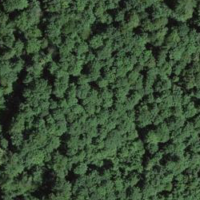
EUNIS habitat code: 41
Species observed at this site:
Impatiens parviflora